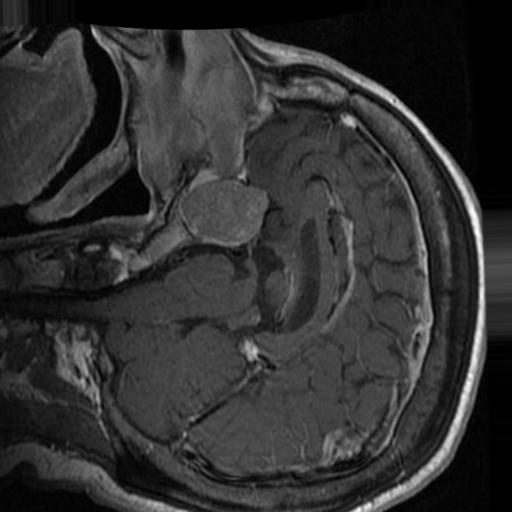
Label: brain_tumor